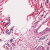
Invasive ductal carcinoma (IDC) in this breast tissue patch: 0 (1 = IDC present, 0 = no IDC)